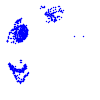
Particle: kaon